Question: I am currently using the default 'UIImagePickerController', and immediately after a picture is taken, the following default screen is shown:

My question is, how would I be able to use my own custom 'UIViewController' to view the (and therefore bypass this confirmation screen ).
Please note that am interested in using a custom overlay for the 'UIImagePicker' with custom camera controls or images from photo gallery, but rather just to skip this screen and assume that the photo taken is what the user would have liked.
Thanks!
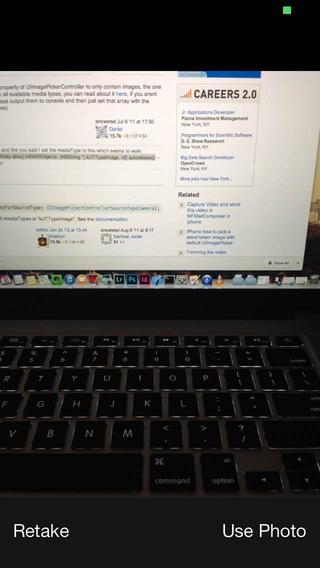
Answer: Try this code to maintain your resultant image in same size:
First create 'IBOutlet' for 'UIImageview'.
'''
-(void)imagePickerController:(UIImagePickerController *)picker
didFinishPickingMediaWithInfo:(NSDictionary *)info
{
NSString *mediaType = info[UIImagePickerControllerMediaType];
[self dismissViewControllerAnimated:YES completion:nil];
if ([mediaType isEqualToString:(NSString *)kUTTypeImage]) {
OriginalImage=info[UIImagePickerControllerOriginalImage];
image = info[UIImagePickerControllerOriginalImage];
//----------
imageview.image = image; // additional method
[self resizeImage];
//---------
if (_newMedia)
UIImageWriteToSavedPhotosAlbum(image,self,@selector(image:finishedSavingWithError:contextInfo:),nil);
}
else if ([mediaType isEqualToString:(NSString *)kUTTypeMovie])
{
// Code here to support video if enabled
}
}
//---- Resize the original image ----------------------
-(void)resizeImage
{
UIImage *resizeImage = imageview.image;
float width = 320;
float height = 320;
CGSize newSize = CGSizeMake(320,320);
UIGraphicsBeginImageContextWithOptions(newSize,NO,0.0);
CGRect rect = CGRectMake(0, 0, width, height);
float widthRatio = resizeImage.size.width / width;
float heightRatio = resizeImage.size.height / height;
float divisor = widthRatio > heightRatio ? widthRatio : heightRatio;
width = resizeImage.size.width / divisor;
height = resizeImage.size.height / divisor;
rect.size.width = width;
rect.size.height = height;
//indent in case of width or height difference
float offset = (width - height) / 2;
if (offset > 0) {
rect.origin.y = offset;
}
else {
rect.origin.x = -offset;
}
[resizeImage drawInRect: rect];
UIImage *smallImage = UIGraphicsGetImageFromCurrentImageContext();
UIGraphicsEndImageContext();
imageview.image = smallImage;
imageview.contentMode = UIViewContentModeScaleAspectFit;
}
'''